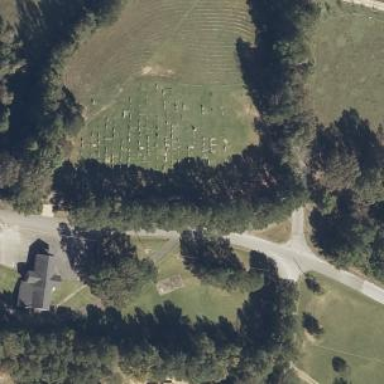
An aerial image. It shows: Grave yard.